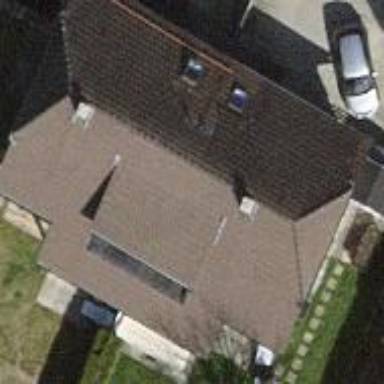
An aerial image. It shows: Simple house.